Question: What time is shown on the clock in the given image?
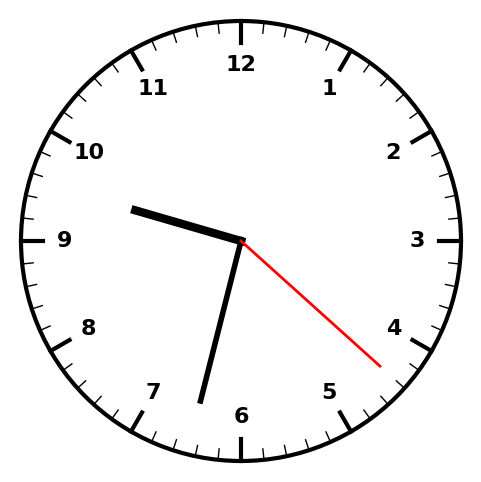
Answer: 09:32:22